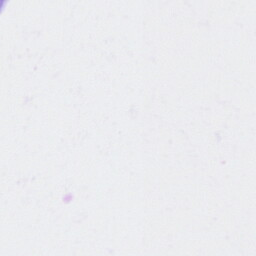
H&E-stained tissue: Ovarian